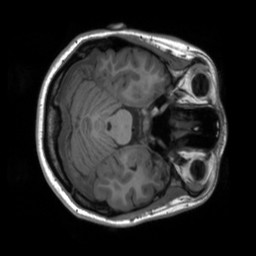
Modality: T1w
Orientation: axial
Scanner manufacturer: siemens
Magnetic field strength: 3 T
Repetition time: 2.3 s
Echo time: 0.00207 s